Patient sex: F
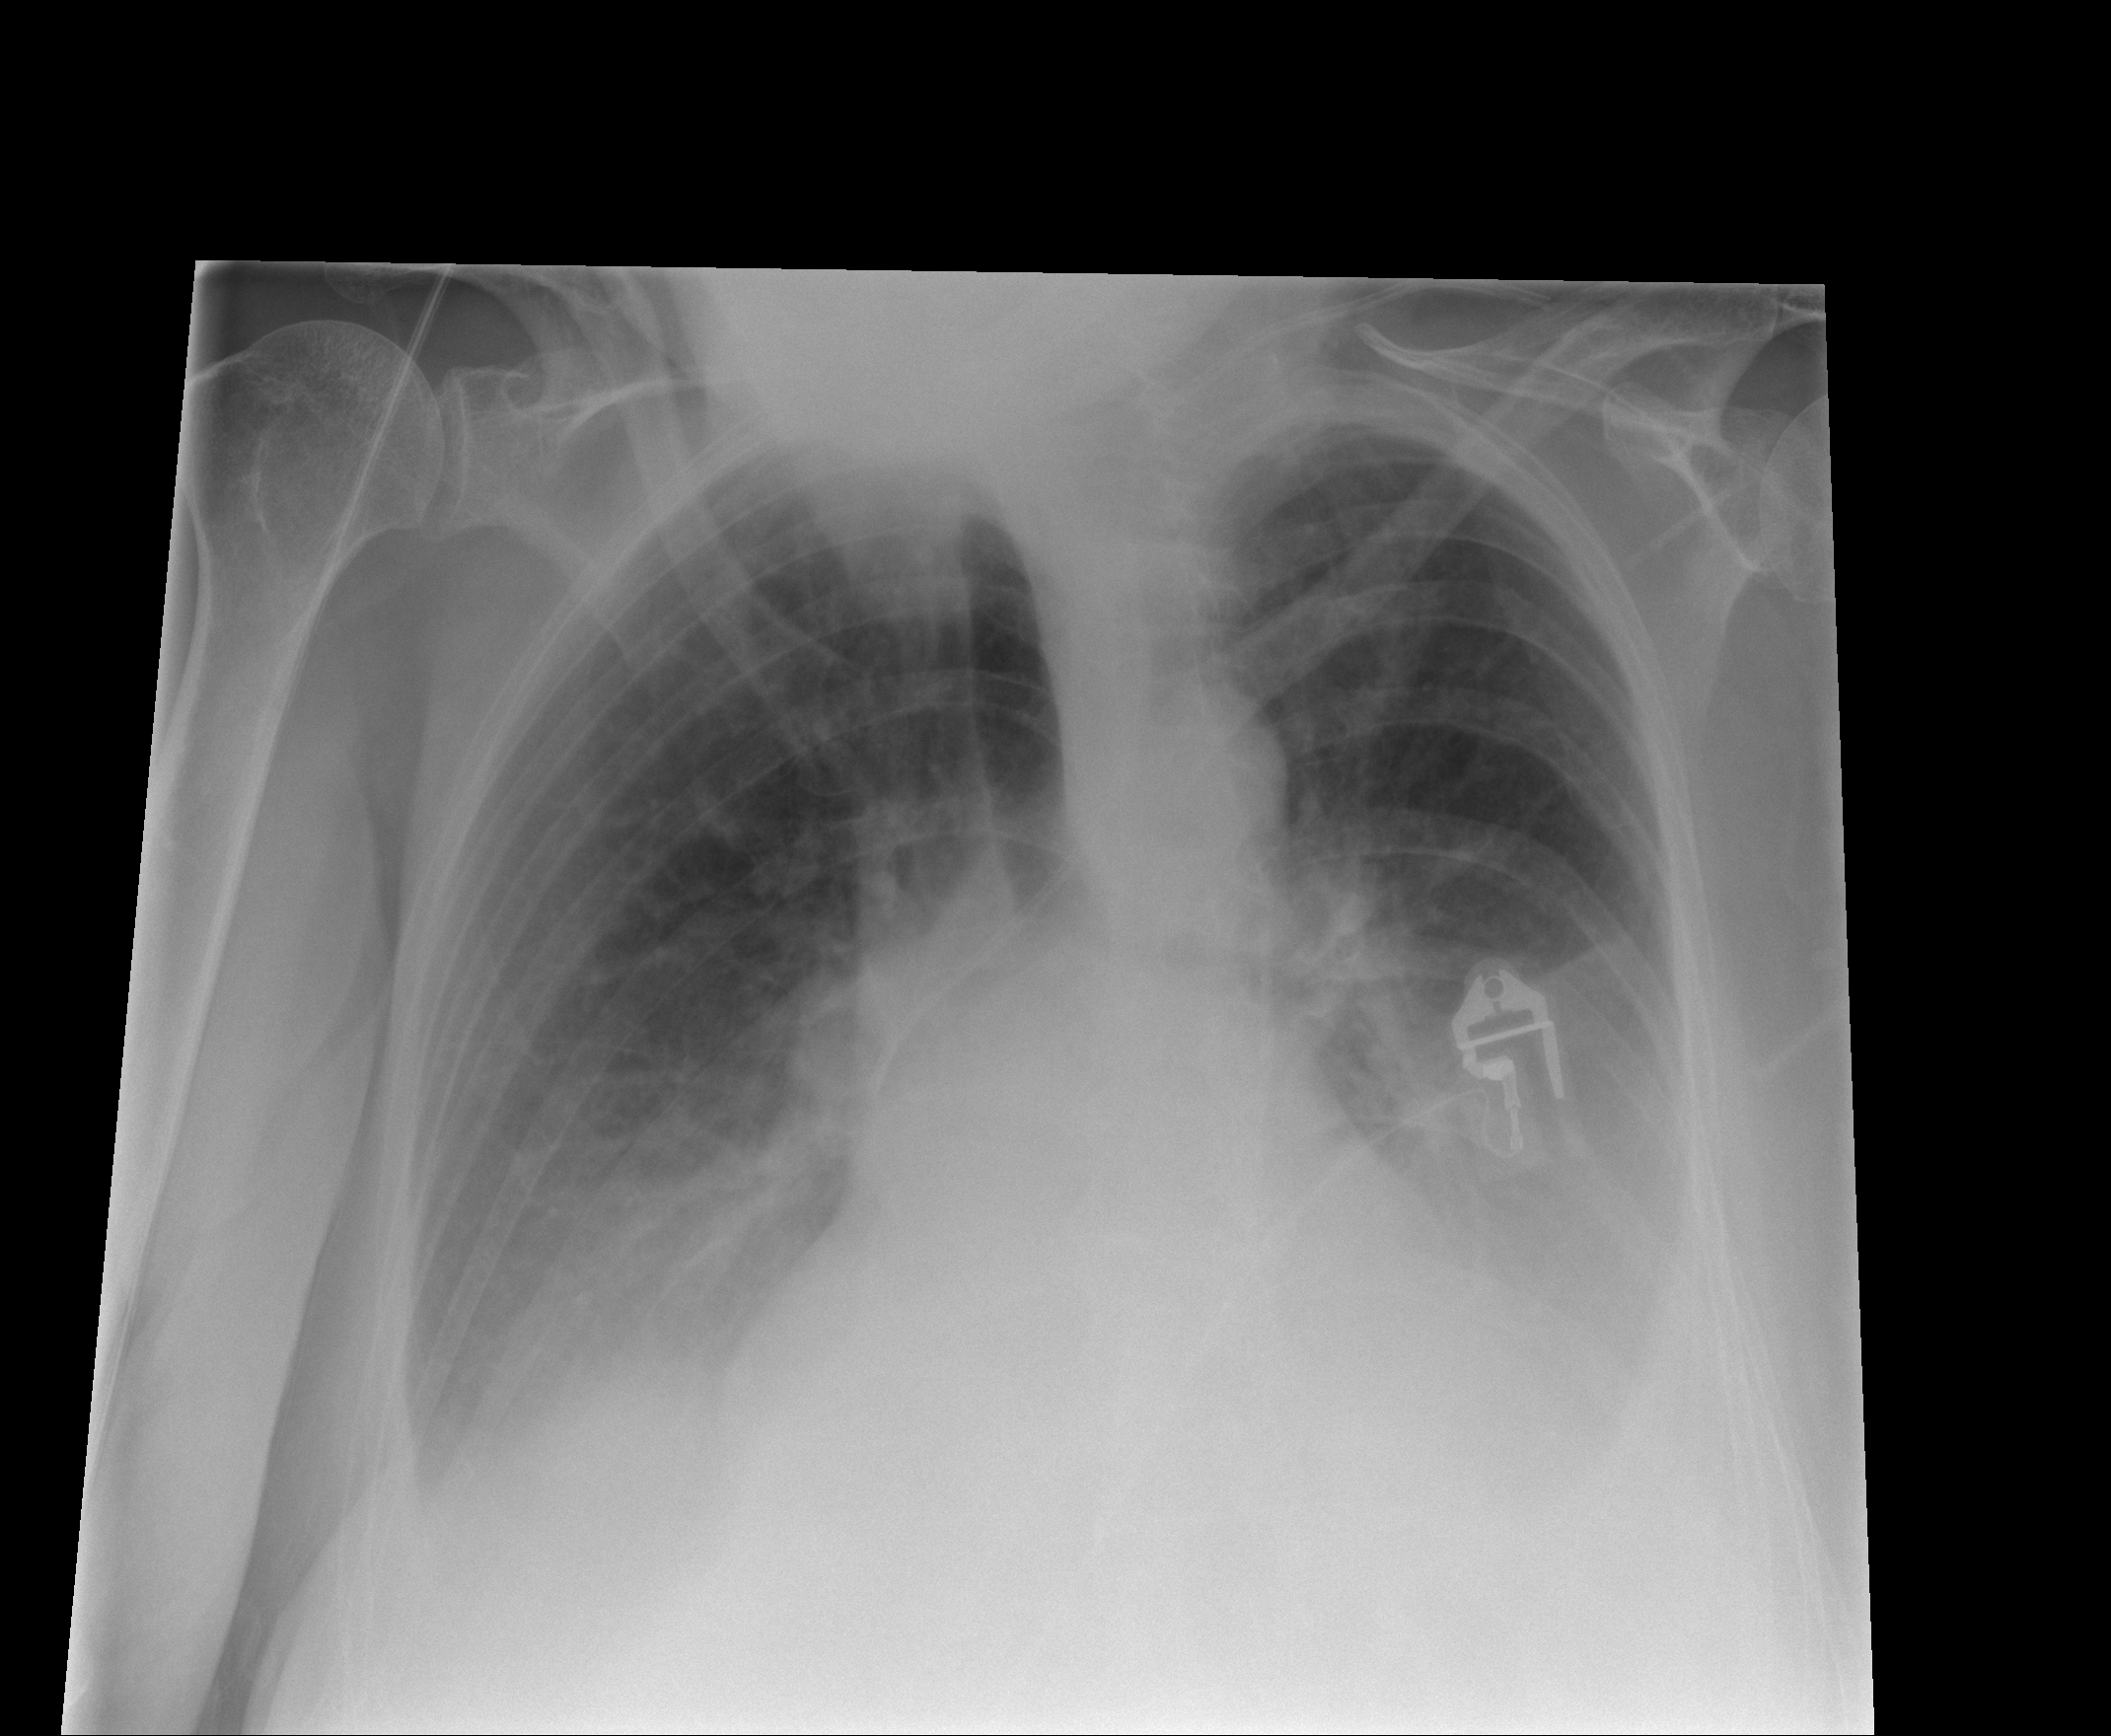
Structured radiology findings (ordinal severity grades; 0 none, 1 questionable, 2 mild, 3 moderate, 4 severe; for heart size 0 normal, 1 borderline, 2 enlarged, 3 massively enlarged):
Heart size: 2
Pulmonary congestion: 2
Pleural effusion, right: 3
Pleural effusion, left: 3
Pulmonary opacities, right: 0
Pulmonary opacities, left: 0
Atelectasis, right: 2
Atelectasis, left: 2